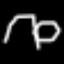
Label: octagon